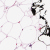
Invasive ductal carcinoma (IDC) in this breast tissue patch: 0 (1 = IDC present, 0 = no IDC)